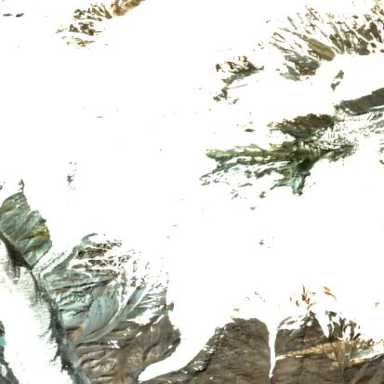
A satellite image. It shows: Stunning view of glacier.